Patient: sex M, age 57
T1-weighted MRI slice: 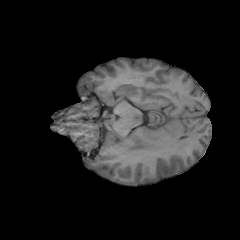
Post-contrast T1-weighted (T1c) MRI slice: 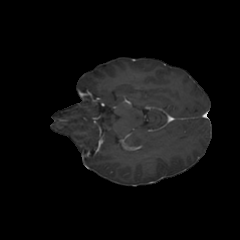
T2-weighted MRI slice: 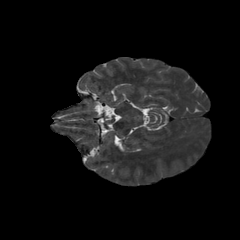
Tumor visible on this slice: no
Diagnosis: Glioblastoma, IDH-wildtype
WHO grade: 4